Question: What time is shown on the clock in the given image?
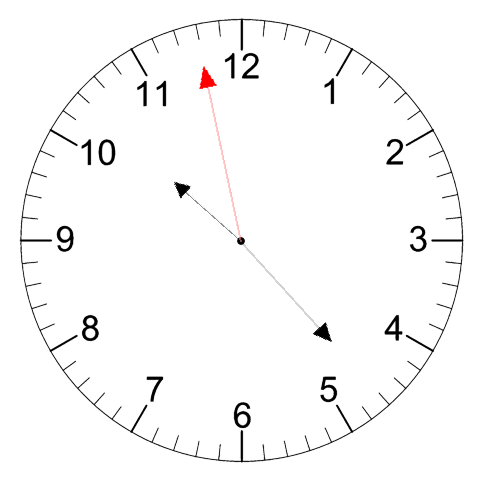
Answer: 10:22:58